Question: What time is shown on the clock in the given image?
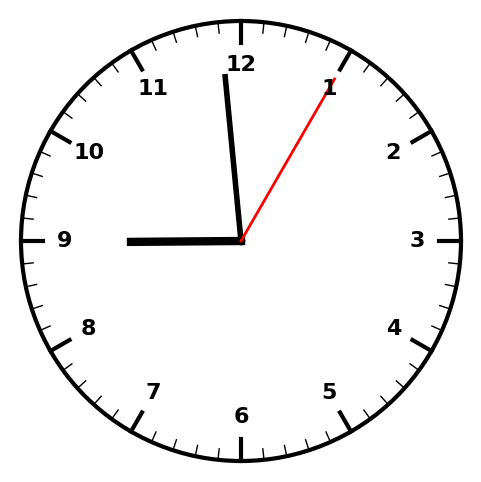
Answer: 08:59:05